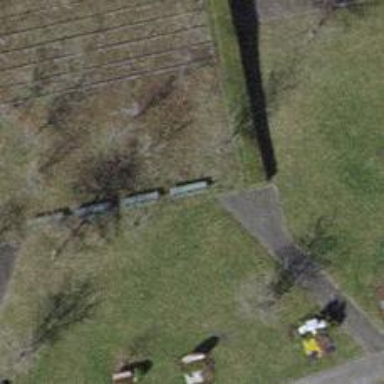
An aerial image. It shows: Brown bench.